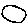
Label: circle